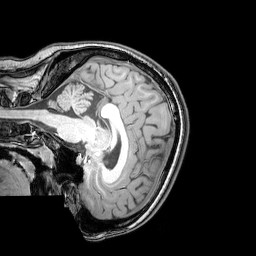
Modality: T1w
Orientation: sagittal
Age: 20
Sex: female
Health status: healthy
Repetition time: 0.081 s
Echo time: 0.037 s